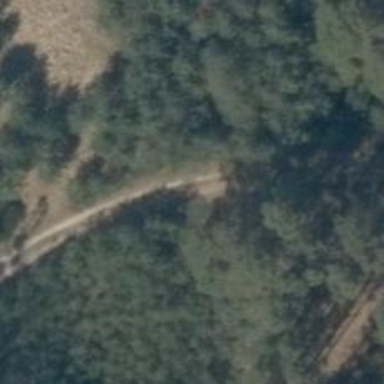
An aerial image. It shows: Concrete track with grade1 quality.